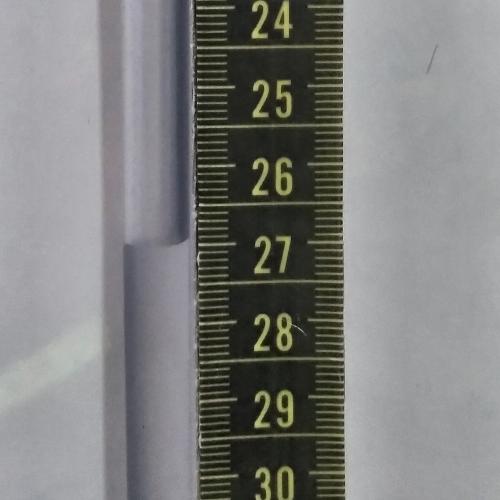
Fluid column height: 26.9 cm